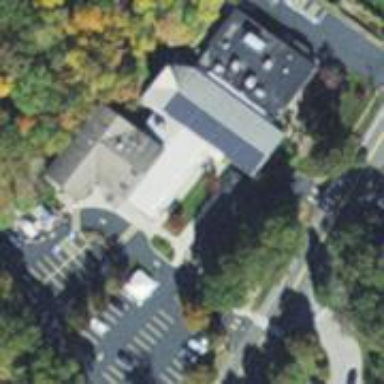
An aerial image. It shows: Building serving as place of worship.